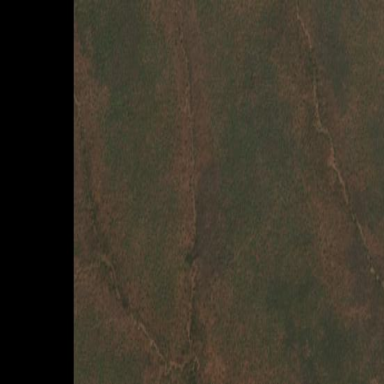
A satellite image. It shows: Marshy wetland area.